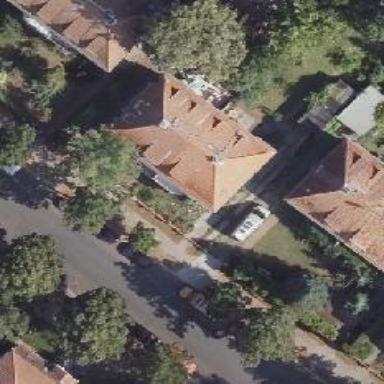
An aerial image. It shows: House with half-hipped roof shape.